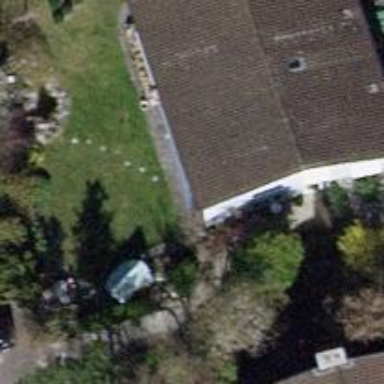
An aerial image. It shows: Building with tile roof.